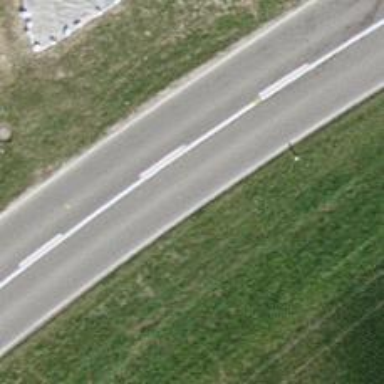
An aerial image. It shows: Asphalt road classified as tertiary.